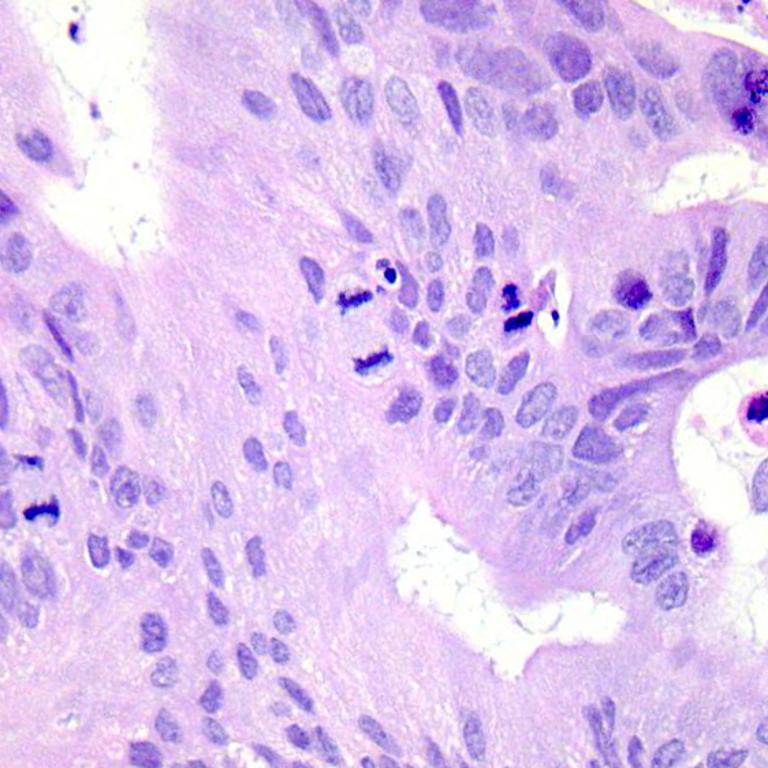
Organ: colon
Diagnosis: adenocarcinomas